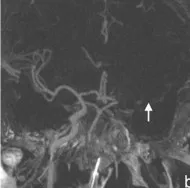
CT imaging of the patient. (c, d) CT perfusion study showed prolonged mean transit time (the blue area indicates the area of prolonged transit time) in most of the left cerebral hemisphere, which indicated reduced perfusion.
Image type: radiology (ct)